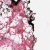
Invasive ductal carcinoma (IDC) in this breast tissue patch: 0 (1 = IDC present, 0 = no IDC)